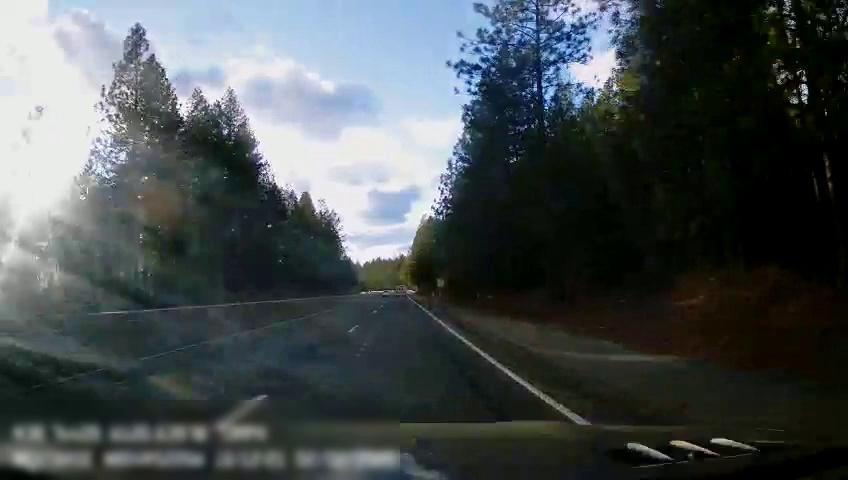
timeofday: Day
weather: Sunny
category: Drivable Space
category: Vehicles | Van
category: Vehicles | Car
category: Lanes | Alternate Lane
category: Lanes | Current Lane
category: Lanes | Alternate Lane